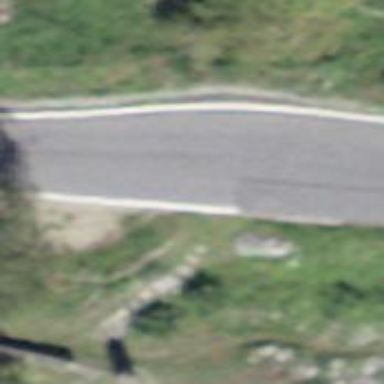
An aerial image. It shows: Road with steps.